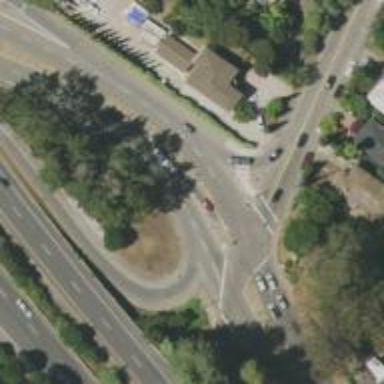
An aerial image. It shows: Footway with asphalt surface leading to traffic island.